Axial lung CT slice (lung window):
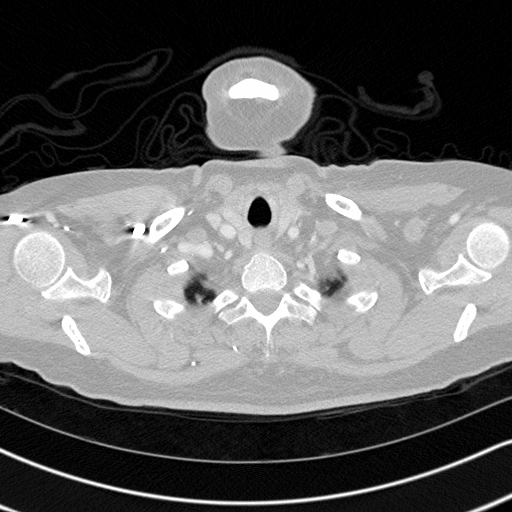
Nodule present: no